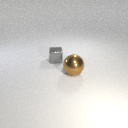
small gray metal cube behind large brown metal sphere